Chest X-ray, AP view. Patient: 43 years old, sex M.
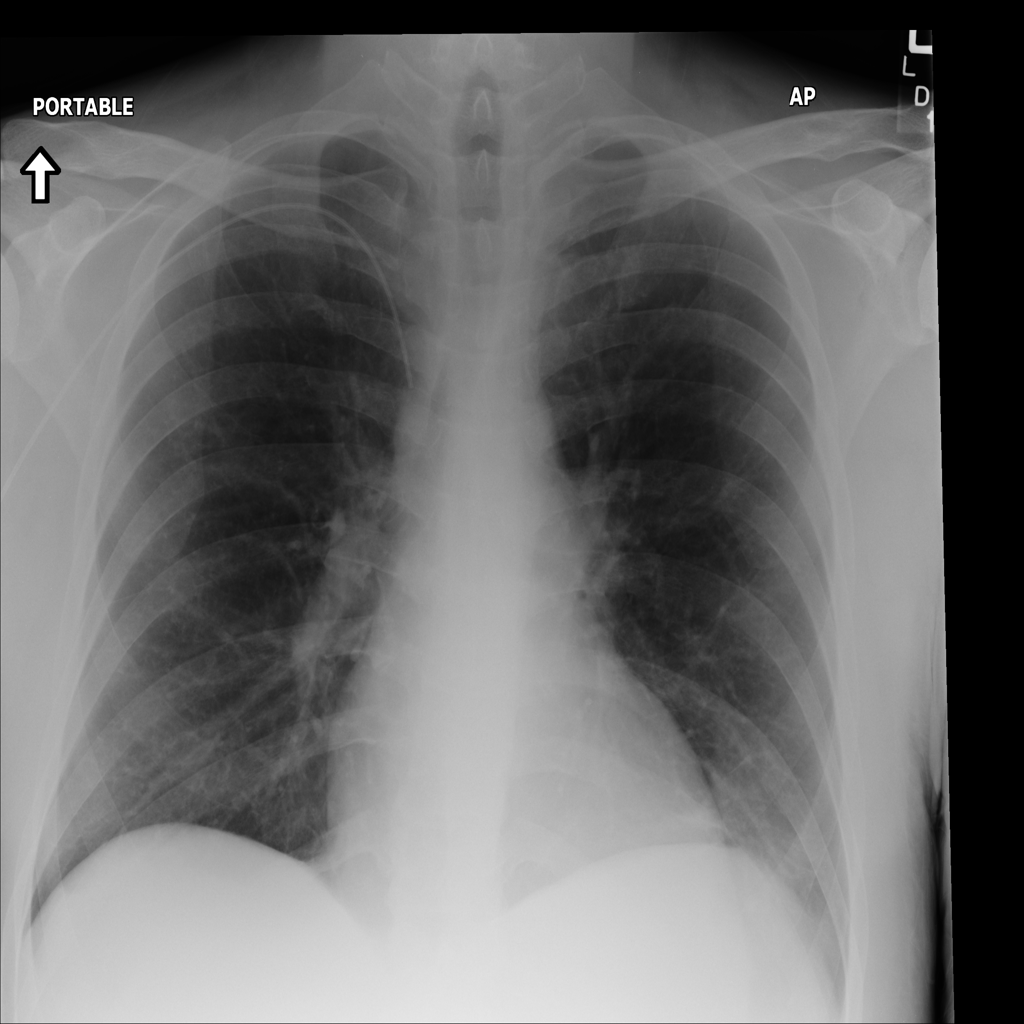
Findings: No Finding